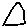
Label: triangle